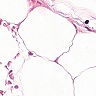
Metastatic tissue present: no